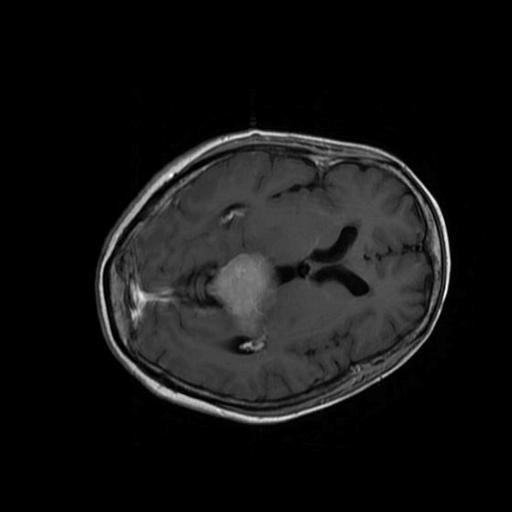
Label: brain_menin